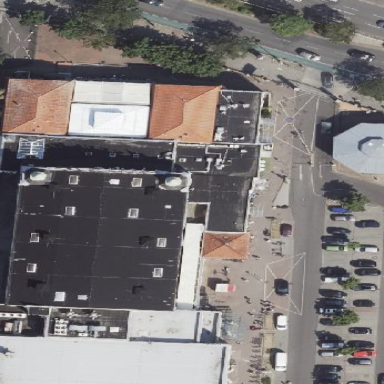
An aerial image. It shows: Part of building.